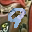
Label: 9